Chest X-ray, PA view. Patient: 63 years old, sex F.
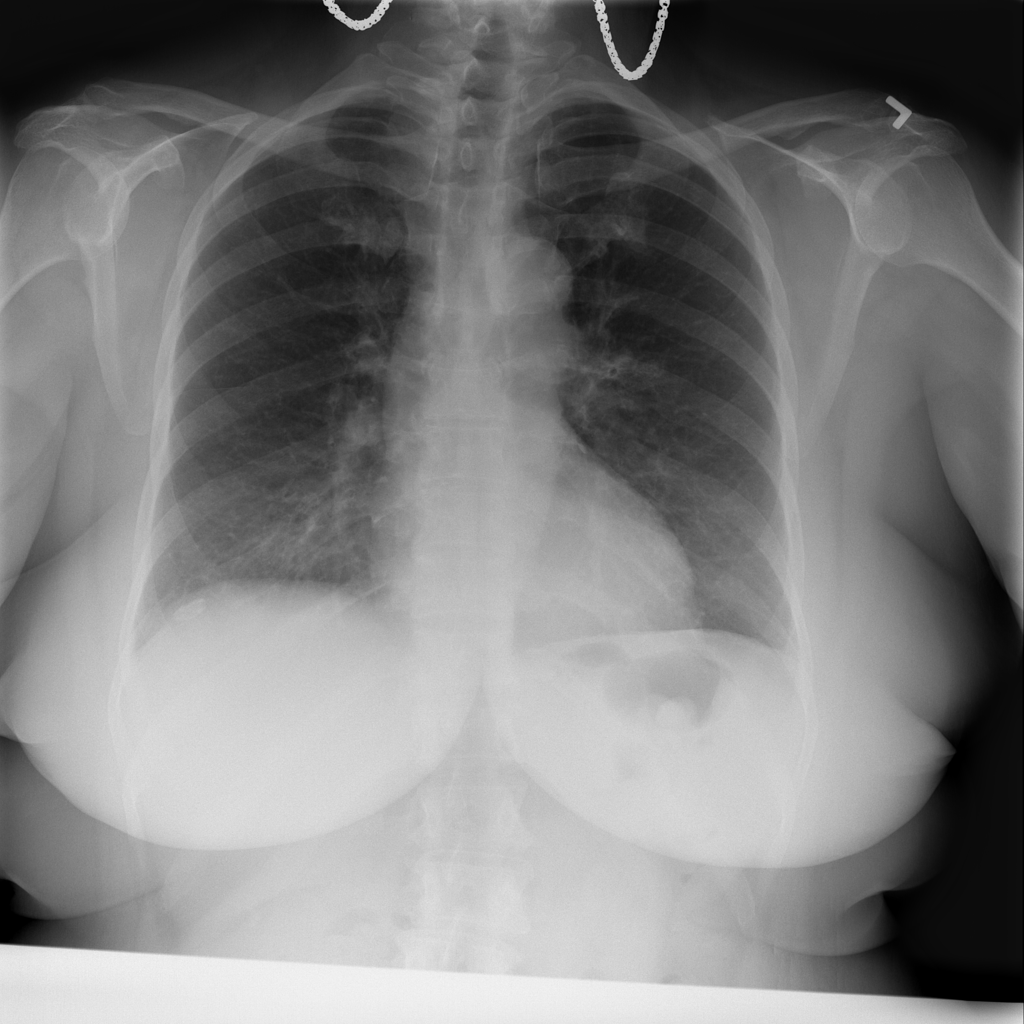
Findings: No Finding